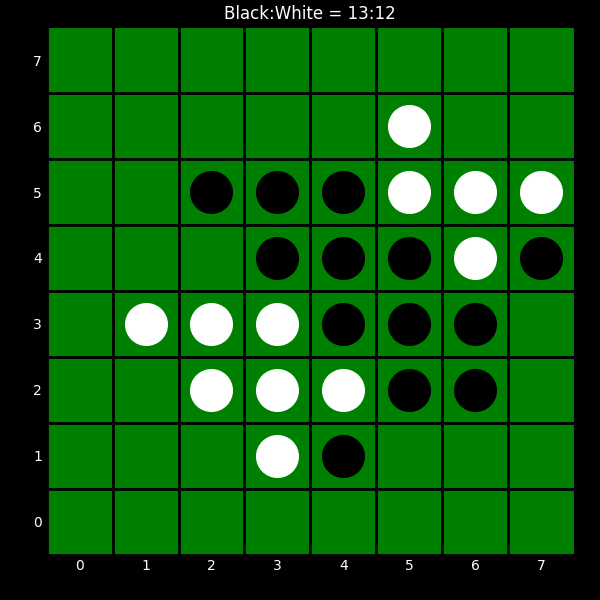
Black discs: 13
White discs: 12